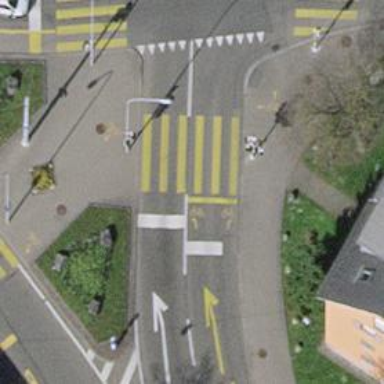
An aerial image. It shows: Road with traffic signals and zebra crossing with traffic signals.